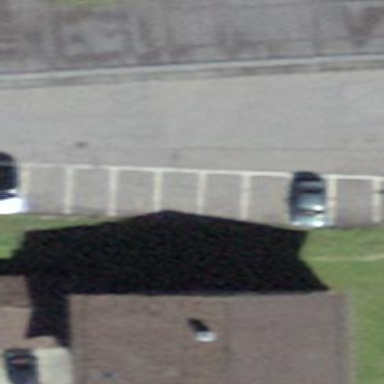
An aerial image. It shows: Parking area with surface.